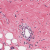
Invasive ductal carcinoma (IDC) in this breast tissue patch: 0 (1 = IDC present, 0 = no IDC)